Field crop: maize
Growth stage: 2
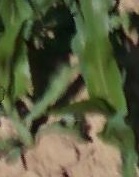
Species: maize